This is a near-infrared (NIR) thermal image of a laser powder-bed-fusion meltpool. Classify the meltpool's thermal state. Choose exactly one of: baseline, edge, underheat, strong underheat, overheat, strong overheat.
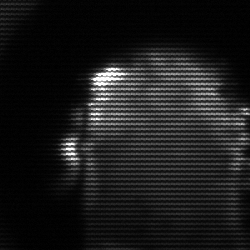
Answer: baseline